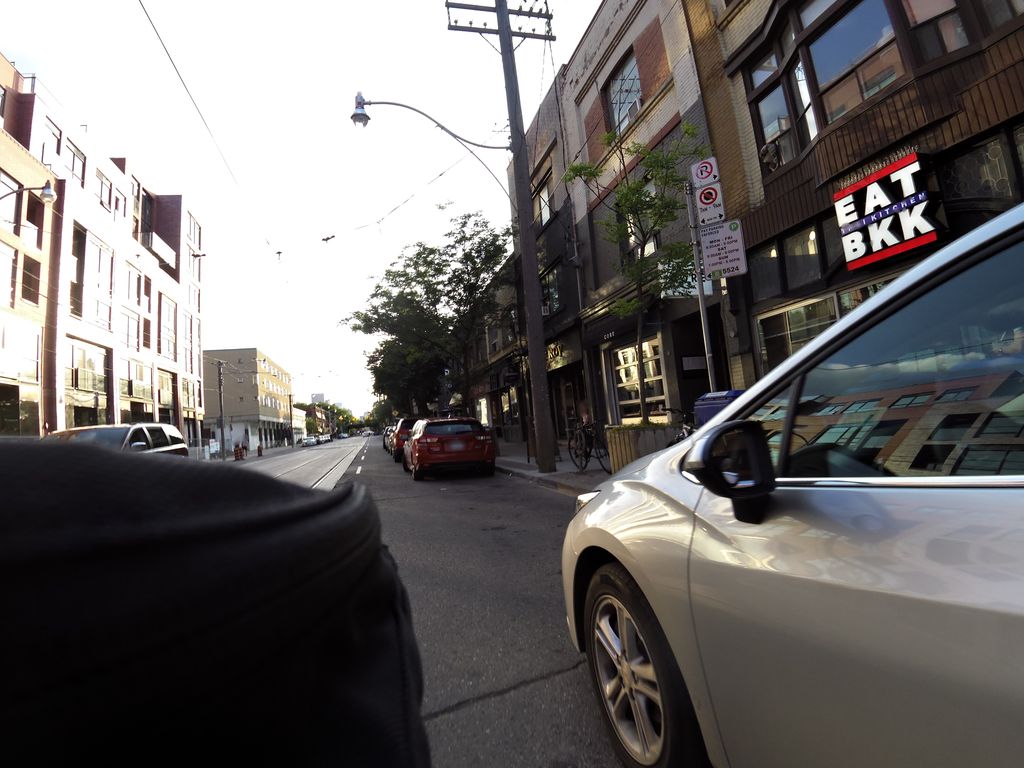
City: toronto